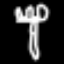
Label: fork